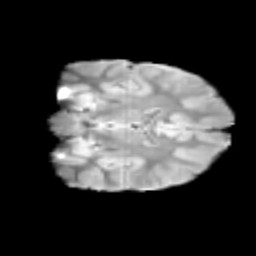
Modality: T2w
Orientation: coronal
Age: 9
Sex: female
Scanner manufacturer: siemens
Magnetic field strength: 3 T
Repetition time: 3.8 s
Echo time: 0.07 s